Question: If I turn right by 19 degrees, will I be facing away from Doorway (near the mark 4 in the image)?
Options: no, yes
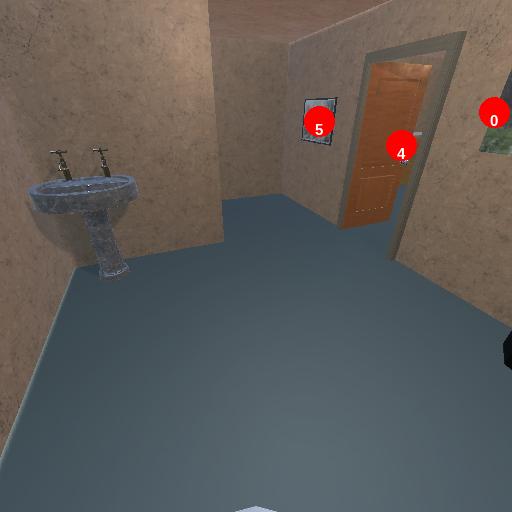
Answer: no